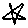
Label: star